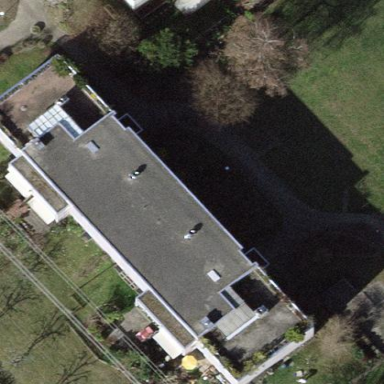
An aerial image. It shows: Part of building with gray roof.